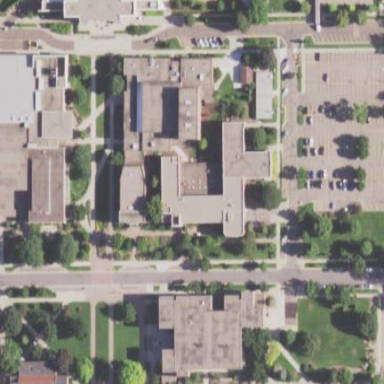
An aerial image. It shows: View of university building.